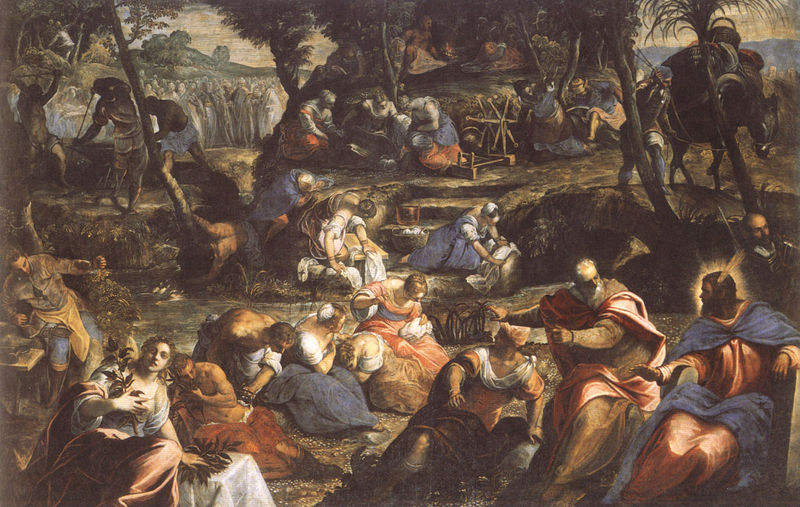
Titel: Sammlung der Manna
Künstler: Jacopo Tintoretto
Institution: Venedig, San Giorgio Maggiore
Schlagwörter: blau, weiß, bäume, fluss, frauen, menschen, ufer, wäsche, männer, rot, pferd, stufen, zeigen, waschen, zweig, palmen, wäscherinnen